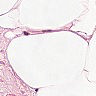
Metastatic tissue present: no